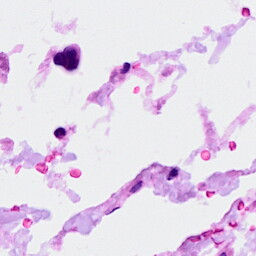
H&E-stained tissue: Ovarian